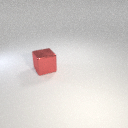
large red metal cube